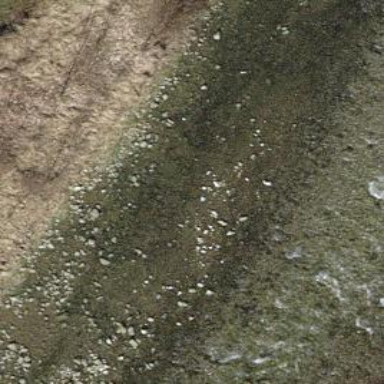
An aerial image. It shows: Landscape with shingle surface.